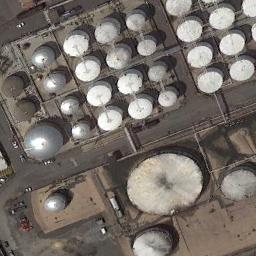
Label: storage_tank